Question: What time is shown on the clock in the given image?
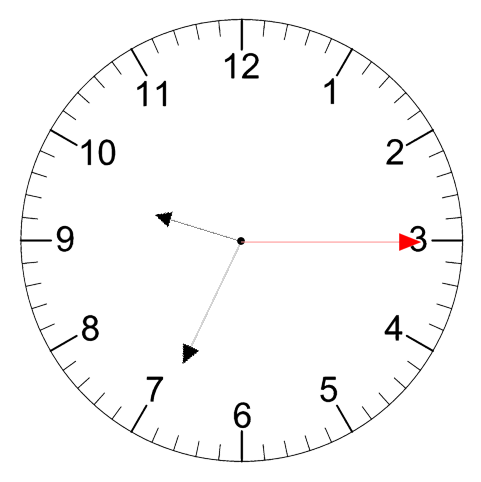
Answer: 09:34:15